Group 1:
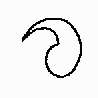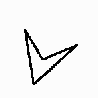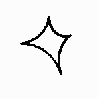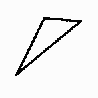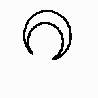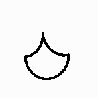
Group 2:
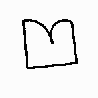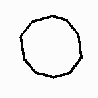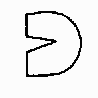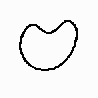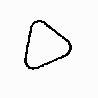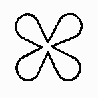
Rule separating the two groups: A sharp projection vs. no sharp projection.
Concepts: acute, angle, cusp, protrusion
Author: Mikhail M. Bongard
Reference: M. M. Bongard, Pattern Recognition, Spartan Books, 1970, p. 224.